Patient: sex F, age 65
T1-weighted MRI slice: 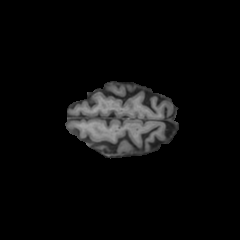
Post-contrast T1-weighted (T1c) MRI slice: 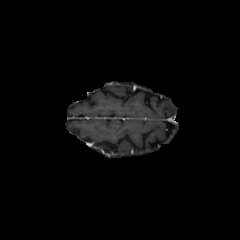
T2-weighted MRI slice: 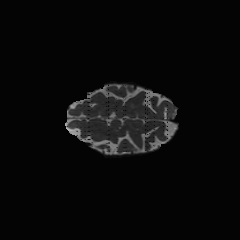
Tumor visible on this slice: no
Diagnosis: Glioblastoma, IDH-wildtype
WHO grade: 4